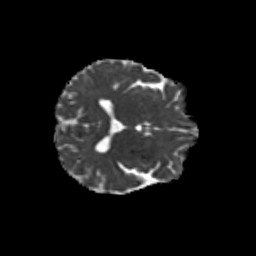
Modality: MD
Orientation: axial
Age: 45
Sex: male
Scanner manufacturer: siemens
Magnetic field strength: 3 T
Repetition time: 8.6 s
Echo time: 0.095 s